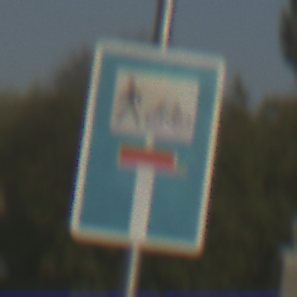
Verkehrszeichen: SackgasseRadverkehrFussgaengerDurchlaessig
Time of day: SunriseSunset
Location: Outdoor (Special)
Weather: Clear
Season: NotSpecified
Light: Natural